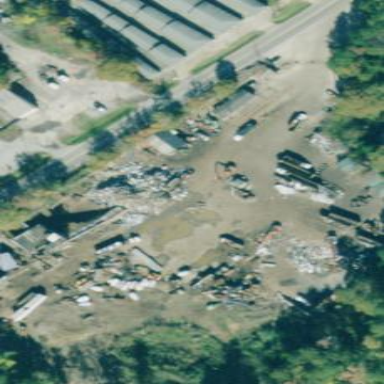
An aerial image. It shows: Recycling centre providing amenities for recycling.